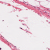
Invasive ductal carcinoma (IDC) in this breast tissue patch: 0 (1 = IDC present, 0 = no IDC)